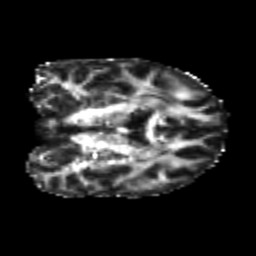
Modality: FA
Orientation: coronal
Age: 22
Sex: male
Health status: healthy
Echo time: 0.074 s